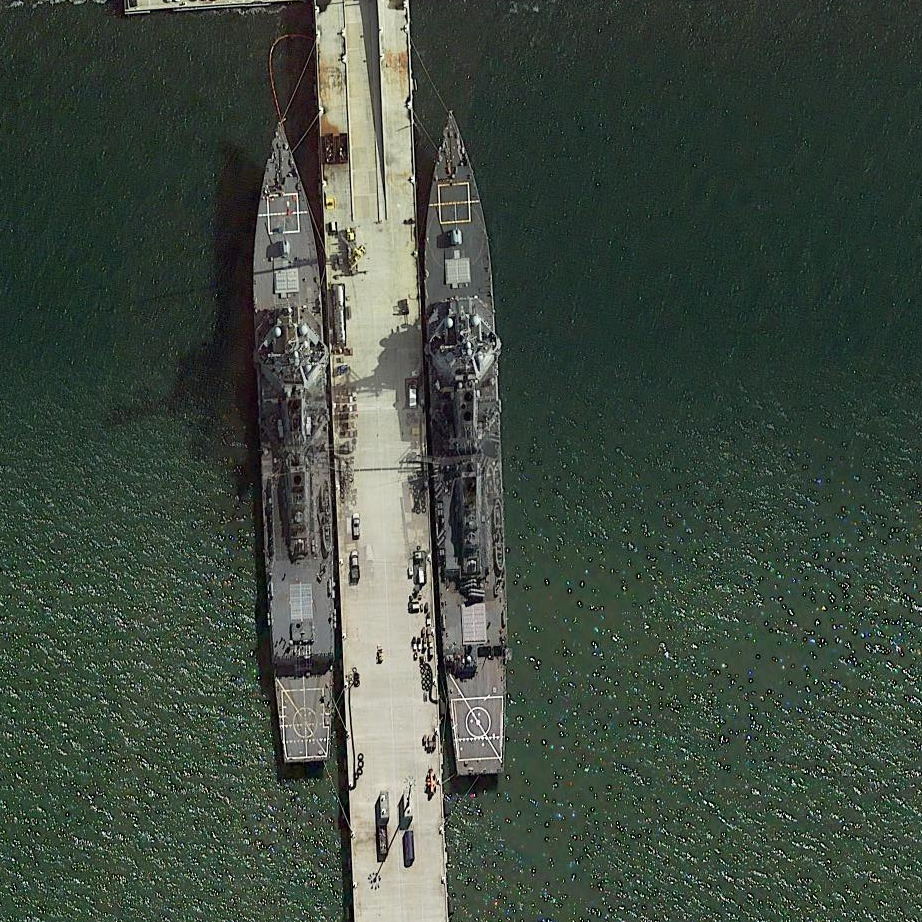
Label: destroyer